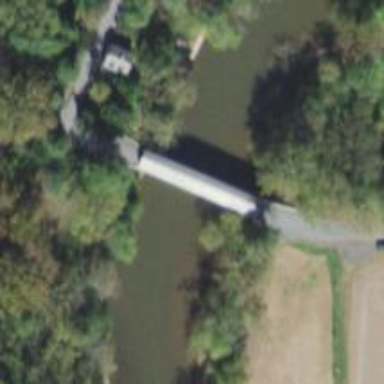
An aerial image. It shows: Covered bridge on residential road.